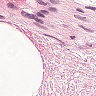
Metastatic tissue present: no